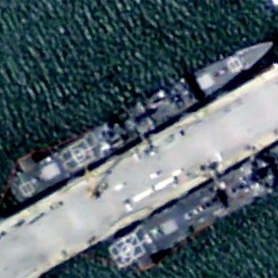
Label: cruiser